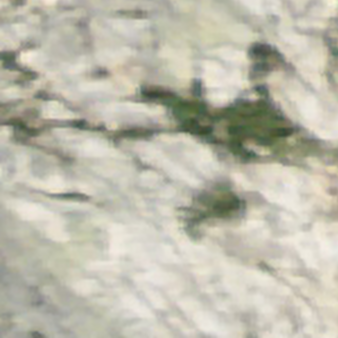
Label: bouldering_area